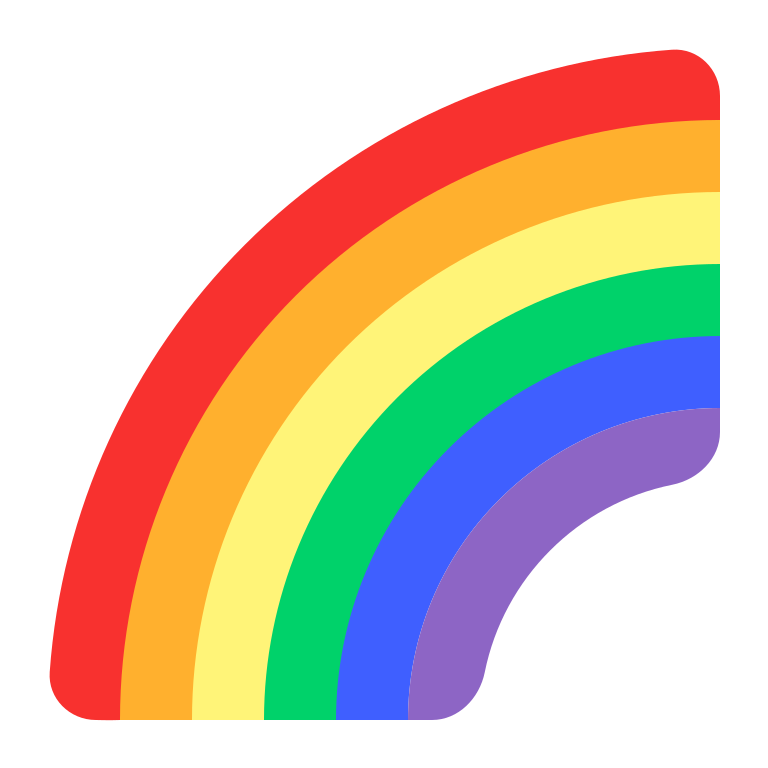
rainbow flat